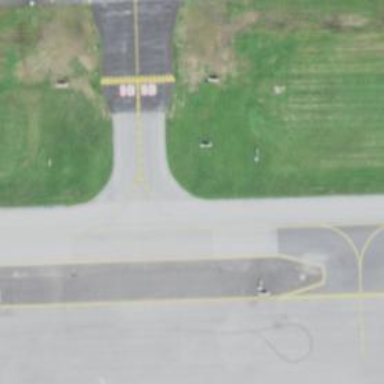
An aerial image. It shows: View of taxiway at the airport.